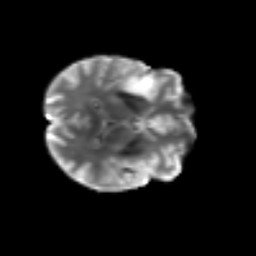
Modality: T2w
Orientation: axial
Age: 40
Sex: female
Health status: ill
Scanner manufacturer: siemens
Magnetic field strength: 3 T
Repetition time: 8.7 s
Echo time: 0.11 s